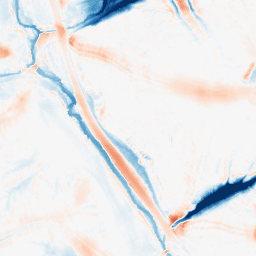
Category: morphological
Decomposition family: tophat_combined
Decomposition parameters: size: 20
Upsampling method: bicubic
Upsampling parameters: scale: 8
Upsampling scale: 8